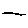
Label: line